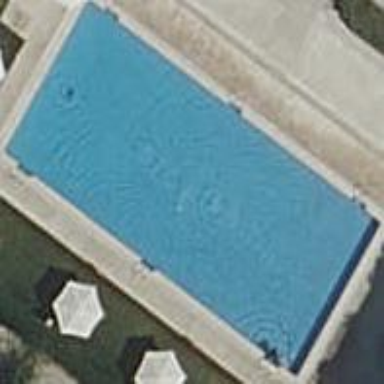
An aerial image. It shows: Swimming pool located in leisure land.